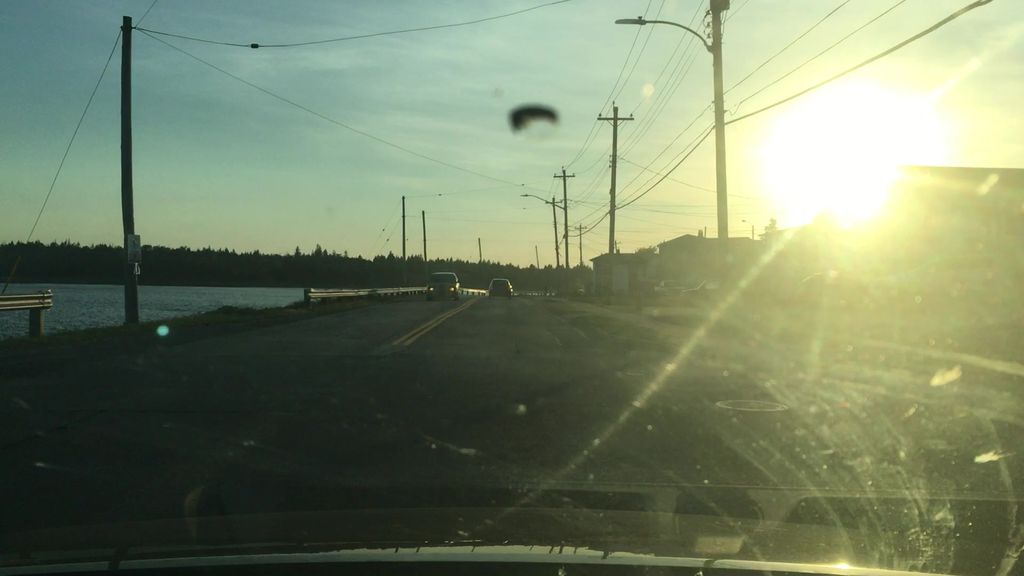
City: halifax